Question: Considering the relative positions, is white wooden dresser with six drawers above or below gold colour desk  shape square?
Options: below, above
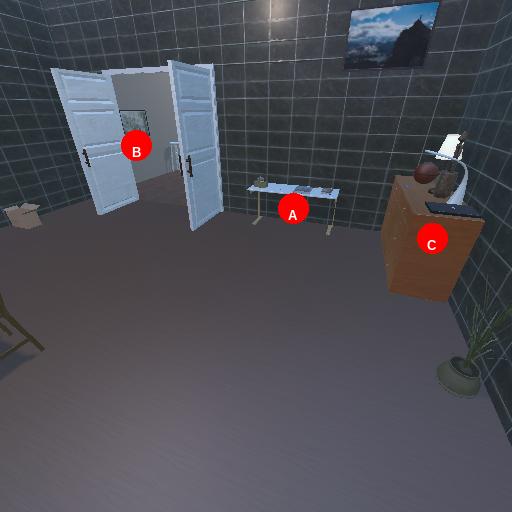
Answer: below